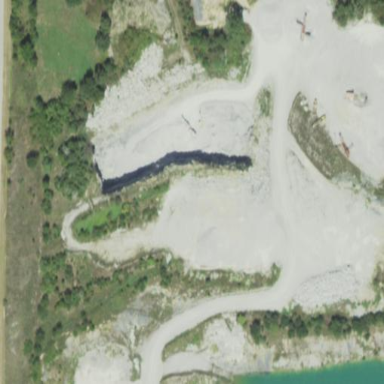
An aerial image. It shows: Quarry area marked as mine.